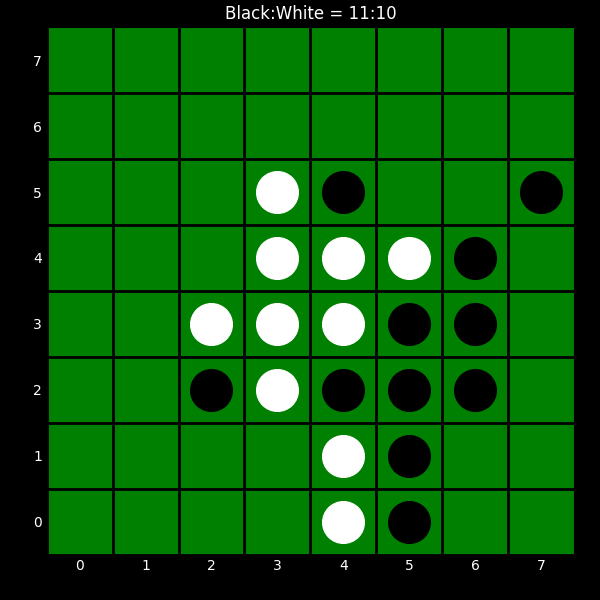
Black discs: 11
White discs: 10